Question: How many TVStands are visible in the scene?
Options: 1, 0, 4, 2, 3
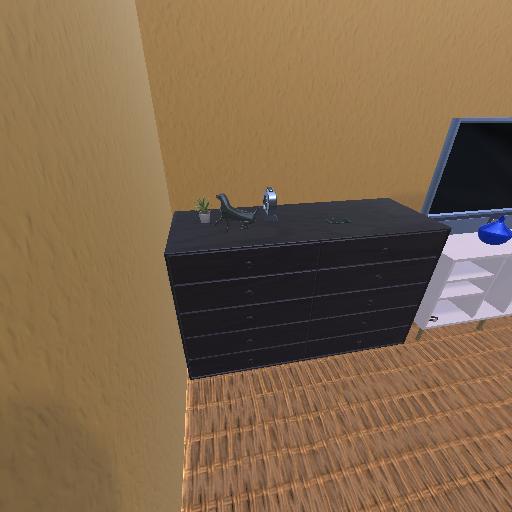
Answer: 1